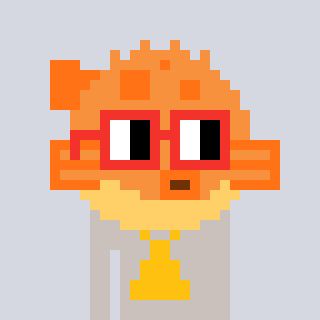
a pixel art character with square red glasses, a pufferfish-shaped head and a foggrey-colored body on a cool background